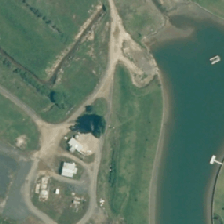
Land cover: high_producing_grassland